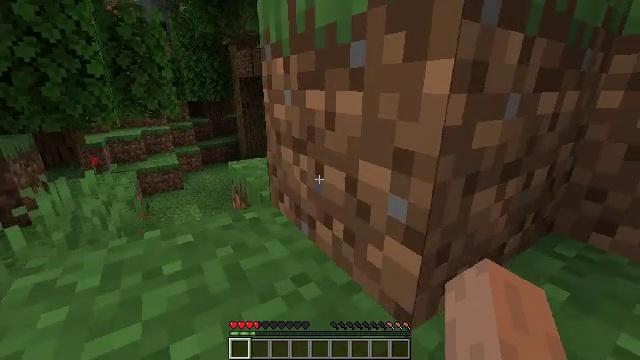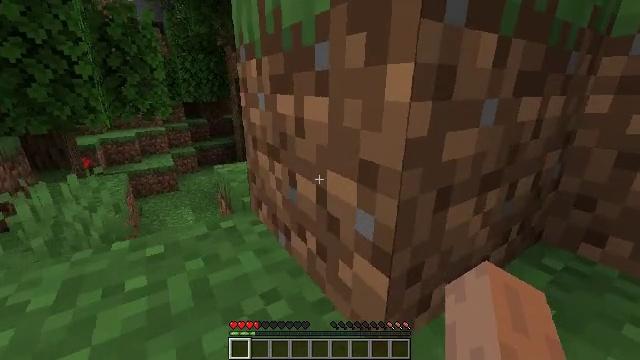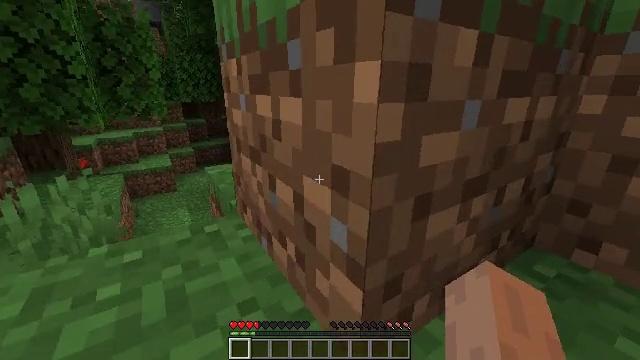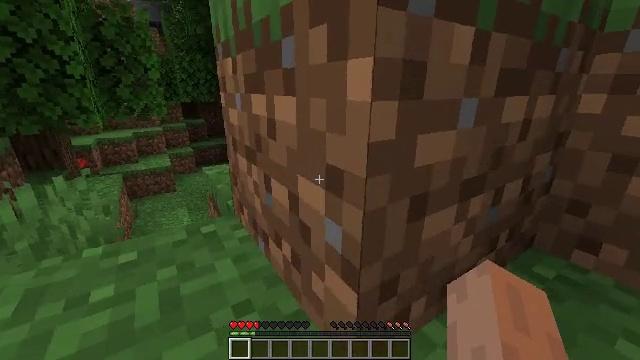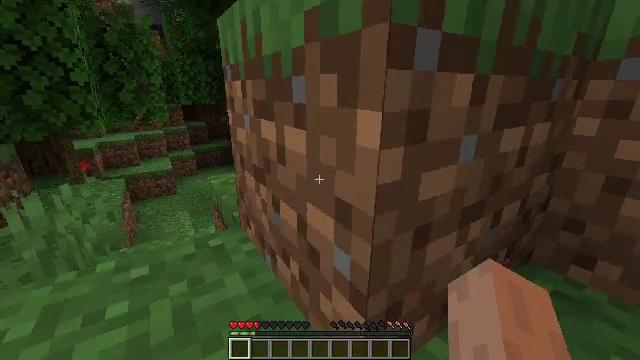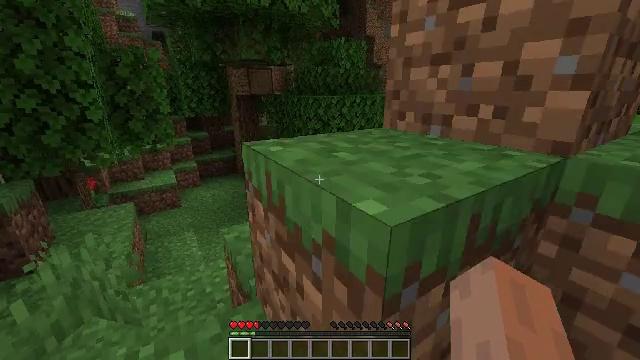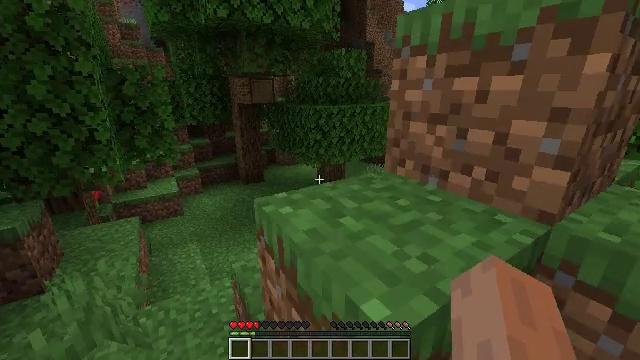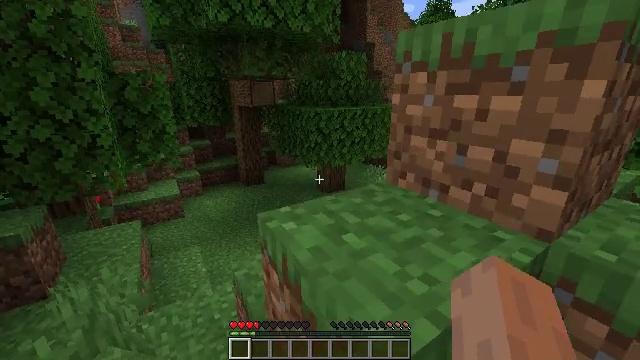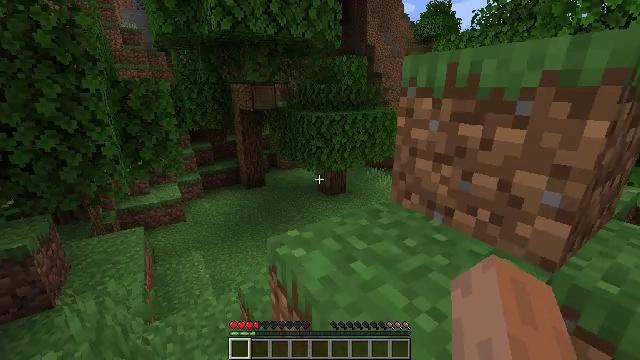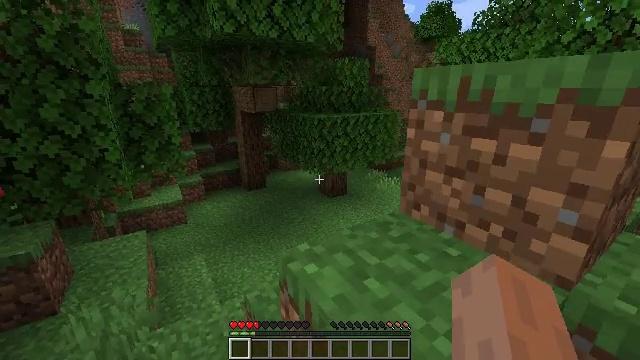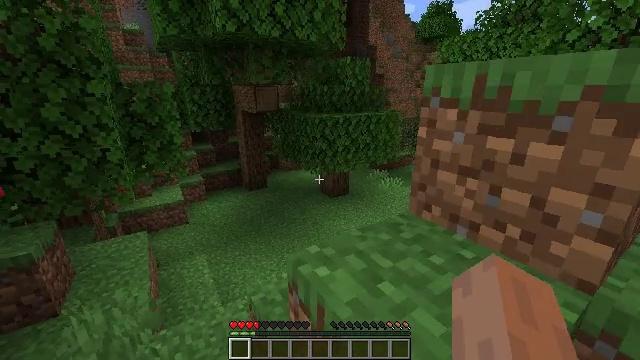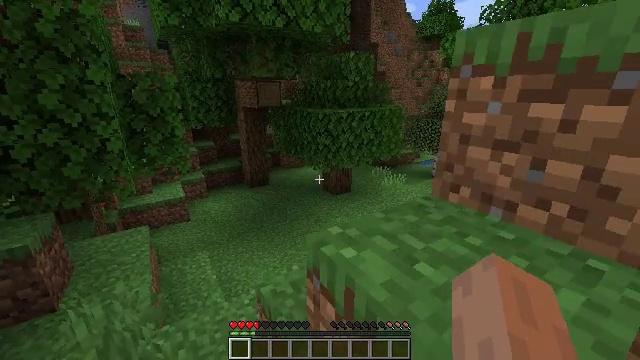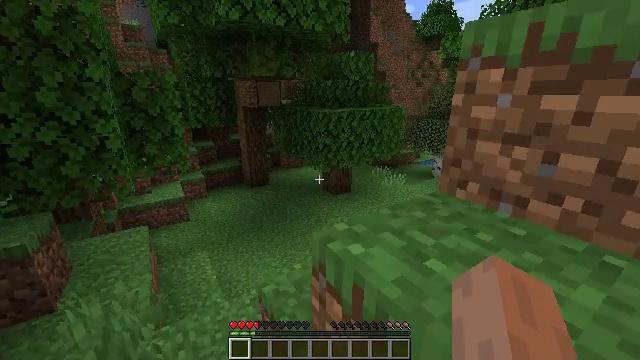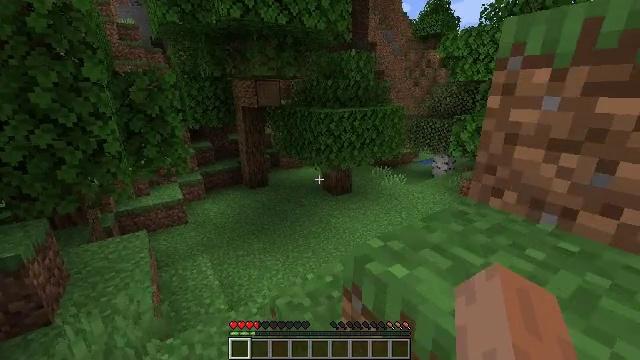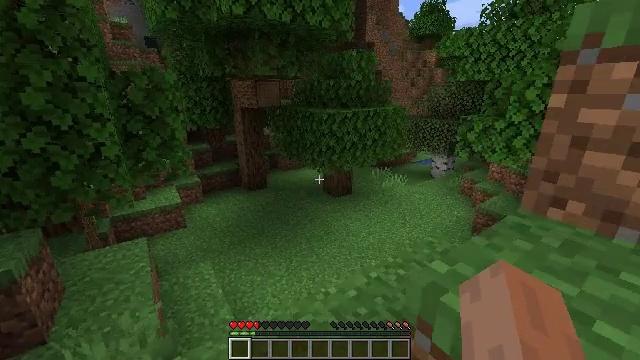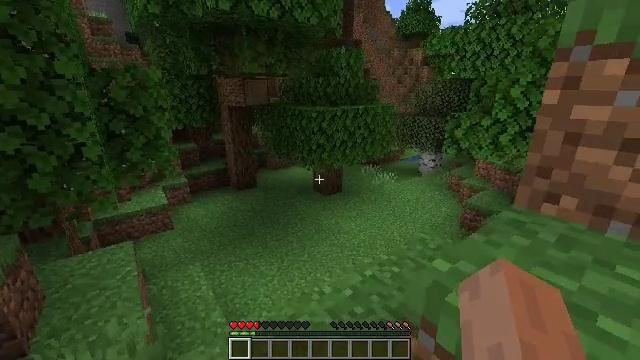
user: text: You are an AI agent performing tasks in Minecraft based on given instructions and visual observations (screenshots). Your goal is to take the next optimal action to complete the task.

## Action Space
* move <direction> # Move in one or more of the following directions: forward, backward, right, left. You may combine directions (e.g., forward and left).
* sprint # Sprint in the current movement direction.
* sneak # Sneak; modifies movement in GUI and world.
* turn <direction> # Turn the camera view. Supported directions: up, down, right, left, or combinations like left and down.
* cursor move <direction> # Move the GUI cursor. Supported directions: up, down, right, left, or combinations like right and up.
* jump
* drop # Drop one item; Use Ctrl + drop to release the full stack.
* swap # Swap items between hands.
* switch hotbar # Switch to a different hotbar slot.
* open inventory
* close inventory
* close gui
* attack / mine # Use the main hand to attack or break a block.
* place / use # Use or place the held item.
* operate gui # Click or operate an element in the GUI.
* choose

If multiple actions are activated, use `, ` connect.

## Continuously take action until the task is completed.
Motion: motion action
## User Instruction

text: Gather birch leaves using hands or shears.
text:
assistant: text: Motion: move forward, sprint
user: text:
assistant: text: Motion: move forward and move left, sprint
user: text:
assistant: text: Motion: move forward and move left, sprint
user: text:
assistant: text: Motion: move forward and move left, sprint, jump
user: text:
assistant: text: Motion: move forward and move left, sprint, jump
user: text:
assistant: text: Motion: move forward and move left, sprint, jump
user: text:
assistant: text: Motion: move forward and move left, sprint, jump
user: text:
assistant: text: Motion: move forward and move left, sprint, jump
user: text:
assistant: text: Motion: move forward and move left, sprint, jump
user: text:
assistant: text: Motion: move forward and move left, sprint, jump
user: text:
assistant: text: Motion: move forward and move left, sprint
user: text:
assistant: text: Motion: move forward and move left, sprint
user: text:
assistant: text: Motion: move forward and move left, sprint
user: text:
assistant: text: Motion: move forward and move left, sprint, turn right
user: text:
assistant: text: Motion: move forward and move left, sprint, turn right
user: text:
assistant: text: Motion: move forward and move left, sprint, turn right
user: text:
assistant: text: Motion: move forward, sprint, turn right
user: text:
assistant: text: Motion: move forward, sprint, turn right
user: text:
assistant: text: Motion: move forward, sprint, turn right
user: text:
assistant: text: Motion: move forward, sprint
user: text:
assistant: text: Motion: move forward, sprint
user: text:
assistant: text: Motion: move forward, sprint
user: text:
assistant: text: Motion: move forward, sprint
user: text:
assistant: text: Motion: move forward, sprint
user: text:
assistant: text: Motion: move forward, sprint
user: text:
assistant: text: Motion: move forward, sprint
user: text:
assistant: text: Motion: move forward, sprint
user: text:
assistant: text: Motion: move forward, sprint
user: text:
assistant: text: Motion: move forward, sprint
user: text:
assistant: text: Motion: move forward, sprint